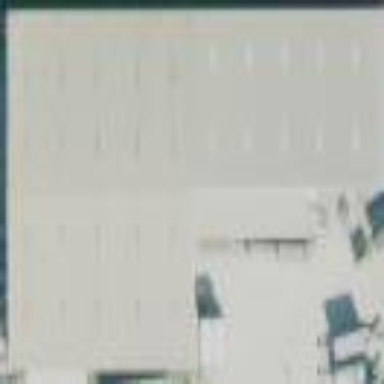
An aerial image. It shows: Industrial building.